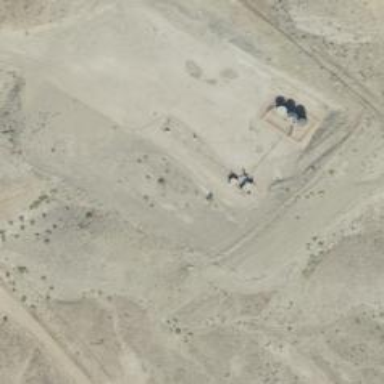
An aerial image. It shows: Petroleum well that is man-made.